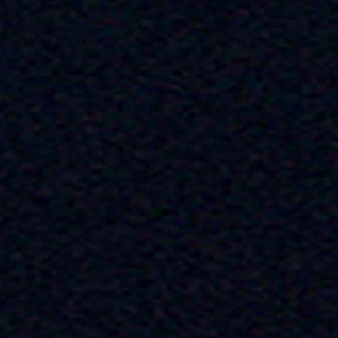
Label: other